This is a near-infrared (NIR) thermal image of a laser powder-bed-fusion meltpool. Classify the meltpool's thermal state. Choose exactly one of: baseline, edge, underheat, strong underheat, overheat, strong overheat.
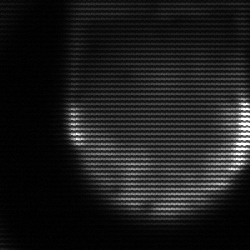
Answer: edge